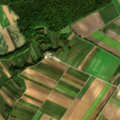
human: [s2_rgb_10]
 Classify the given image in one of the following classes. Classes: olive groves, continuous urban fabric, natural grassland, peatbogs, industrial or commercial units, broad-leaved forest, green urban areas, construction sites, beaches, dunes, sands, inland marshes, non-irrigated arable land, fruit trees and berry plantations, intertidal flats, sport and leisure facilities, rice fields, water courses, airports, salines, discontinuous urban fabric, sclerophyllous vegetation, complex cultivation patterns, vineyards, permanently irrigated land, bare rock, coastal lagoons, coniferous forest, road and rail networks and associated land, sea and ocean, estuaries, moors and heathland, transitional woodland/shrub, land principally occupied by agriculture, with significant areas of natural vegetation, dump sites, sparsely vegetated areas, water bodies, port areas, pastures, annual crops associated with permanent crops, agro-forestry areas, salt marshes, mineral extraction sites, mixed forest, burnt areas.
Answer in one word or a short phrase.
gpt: non-irrigated arable land, vineyards, broad-leaved forest